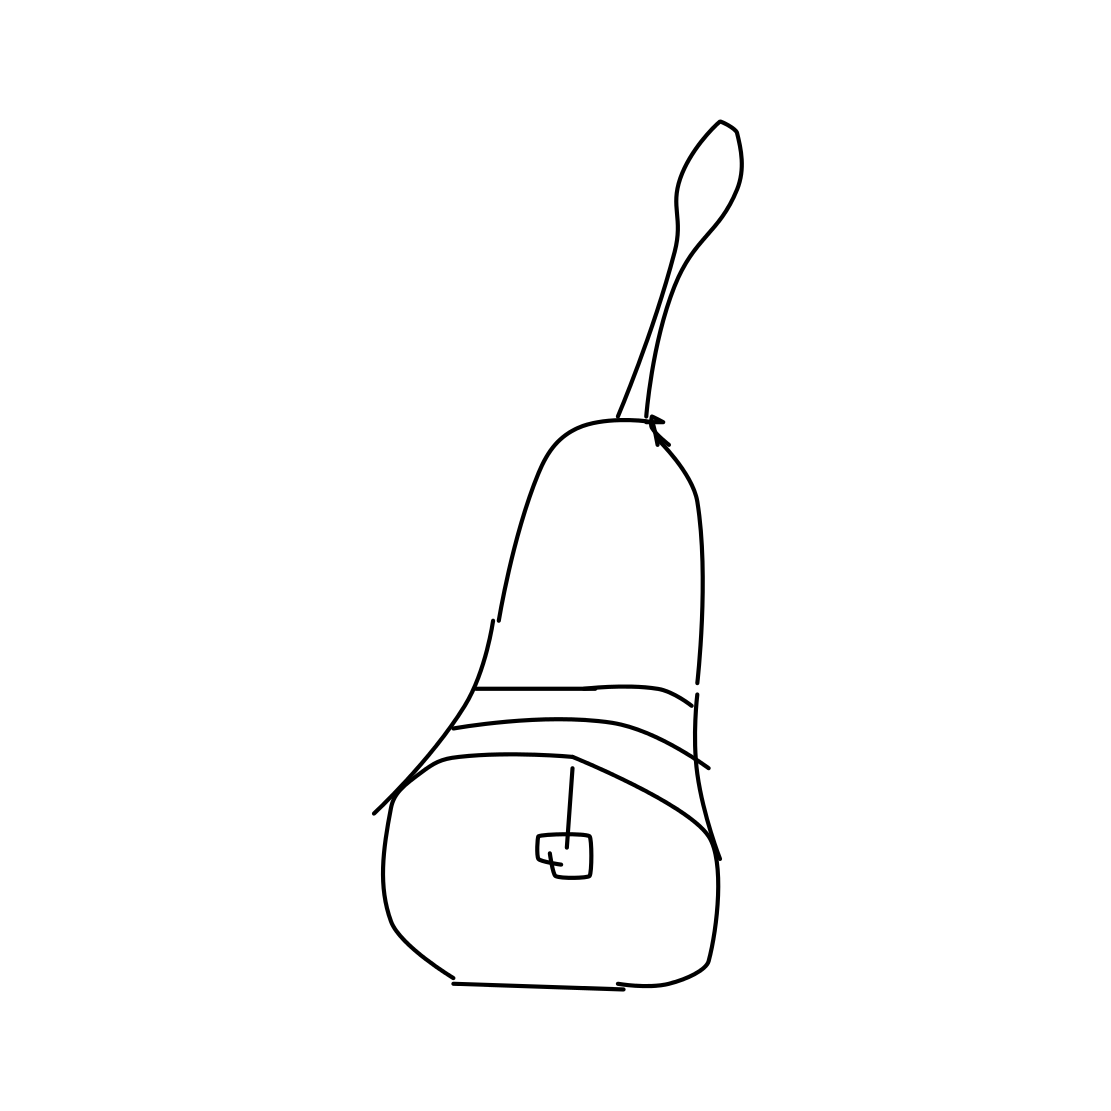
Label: bell